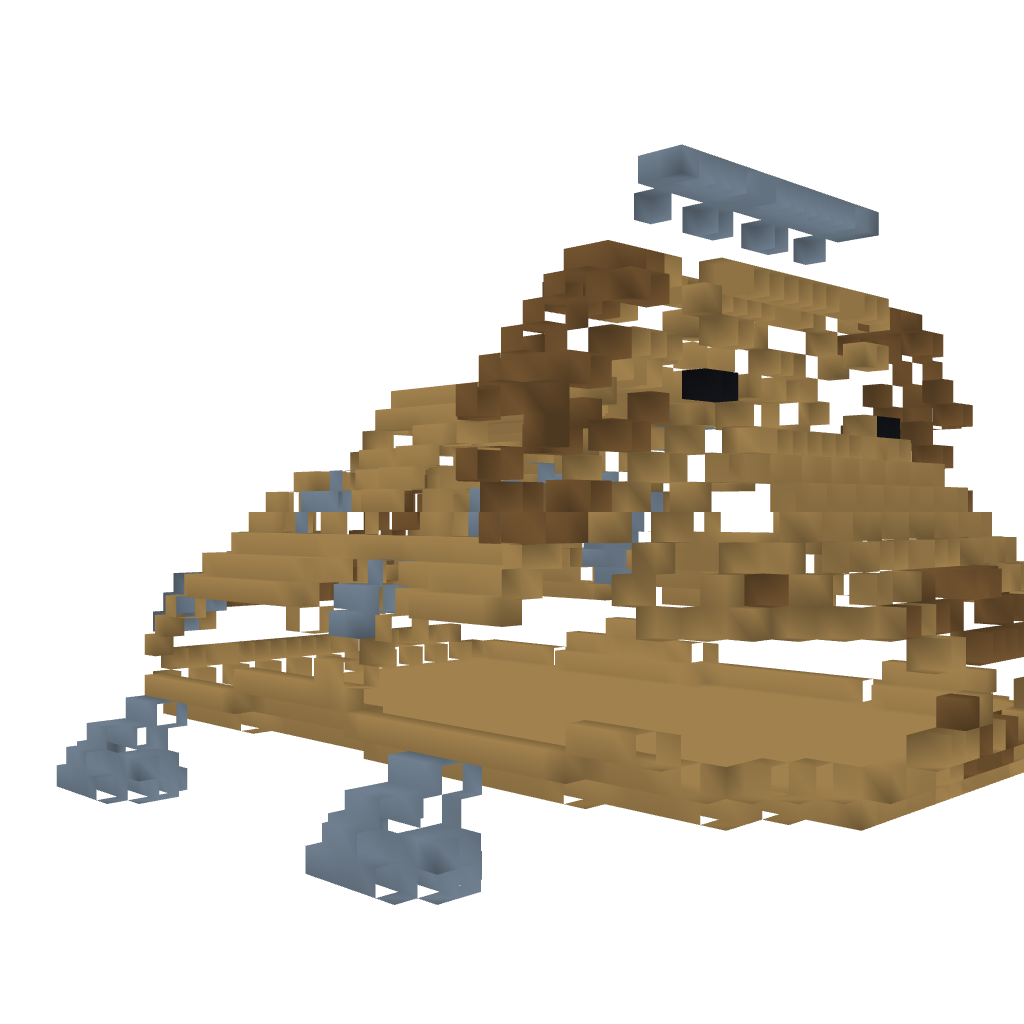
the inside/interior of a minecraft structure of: Puppy PillowPet